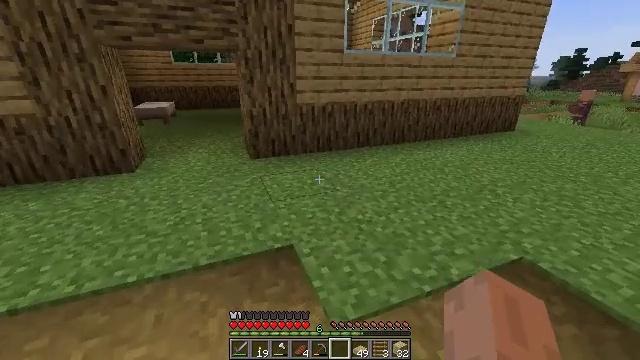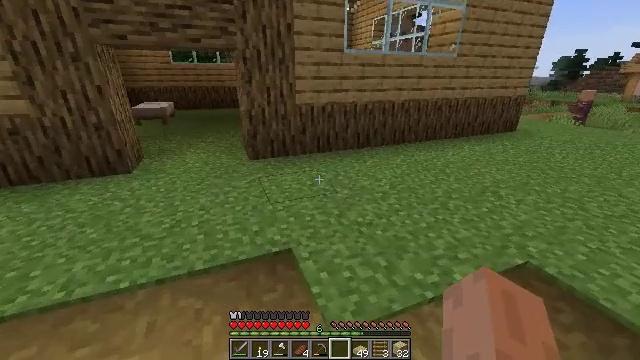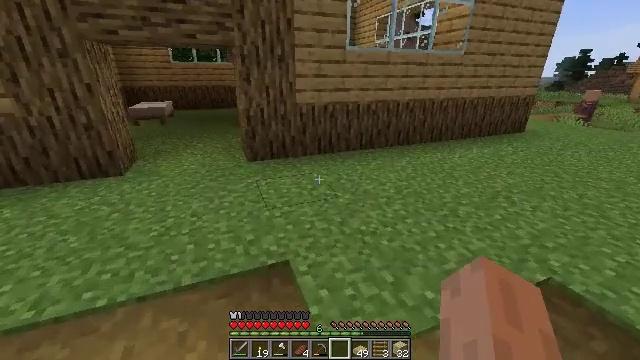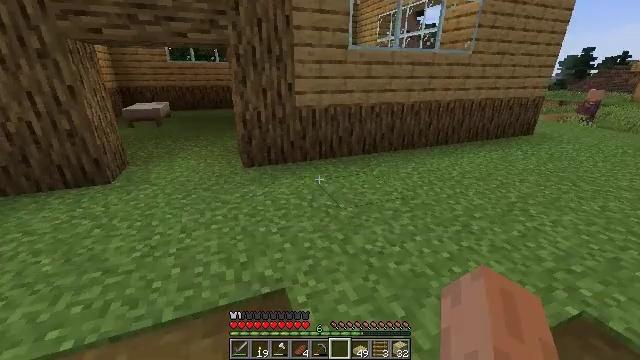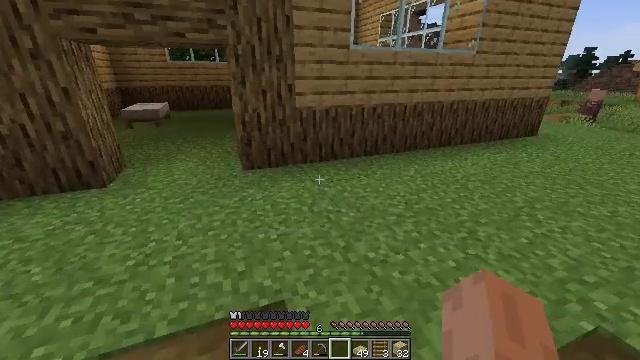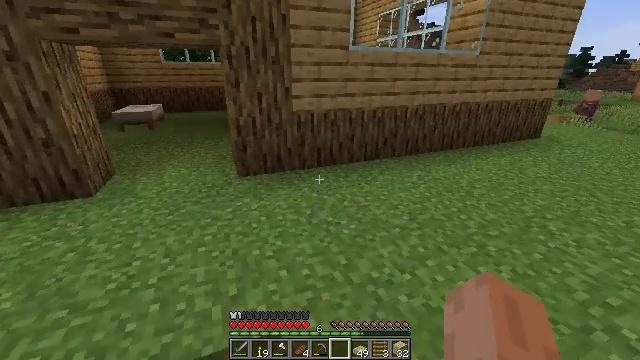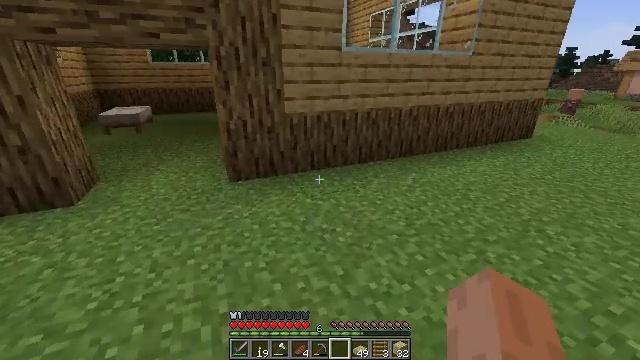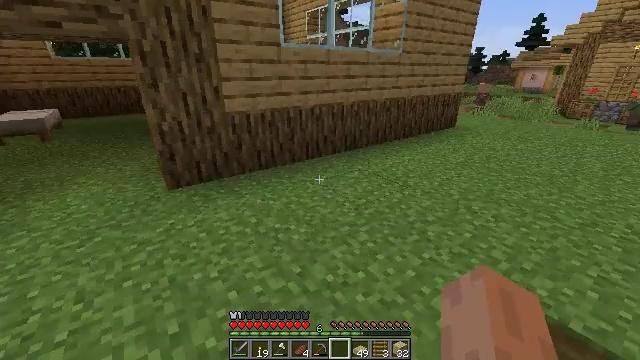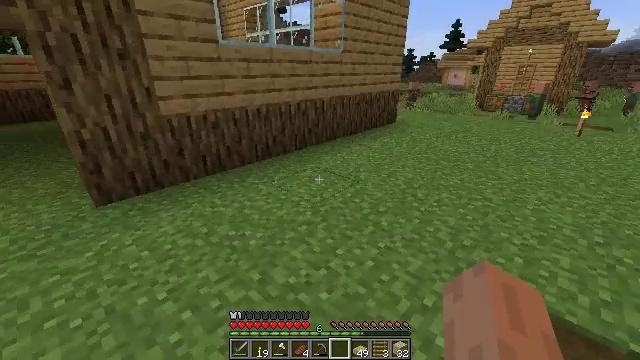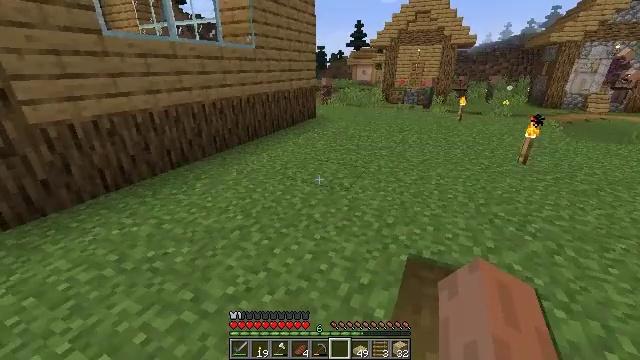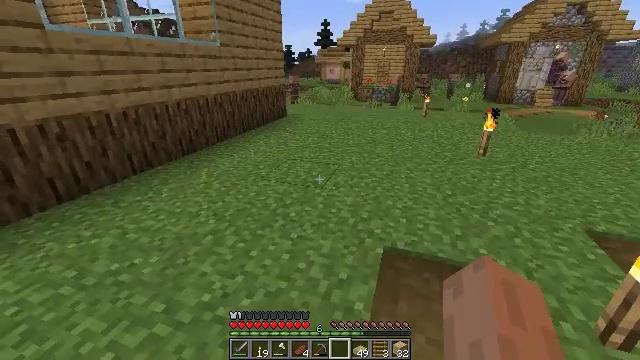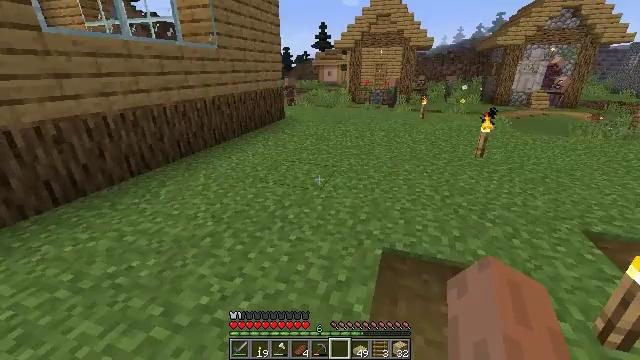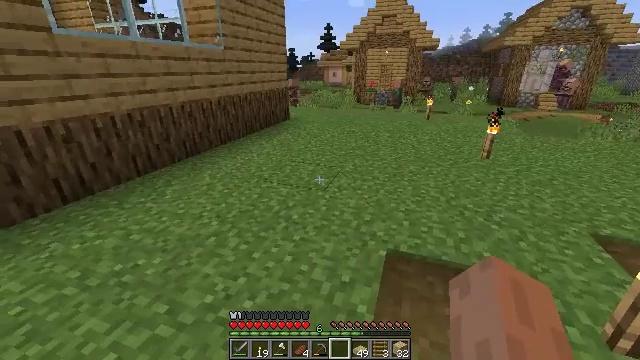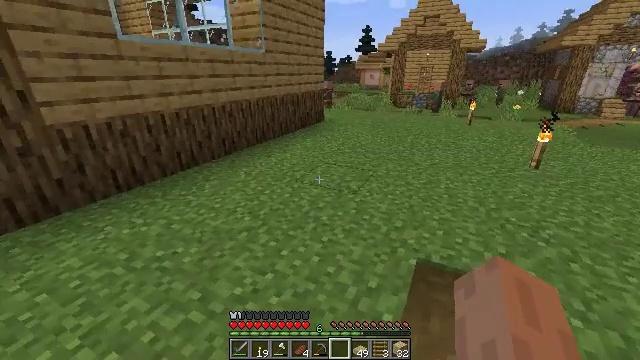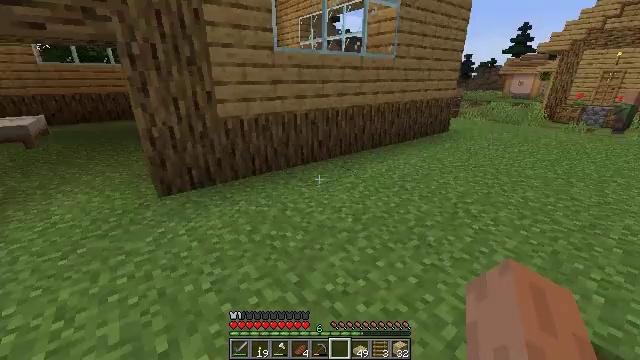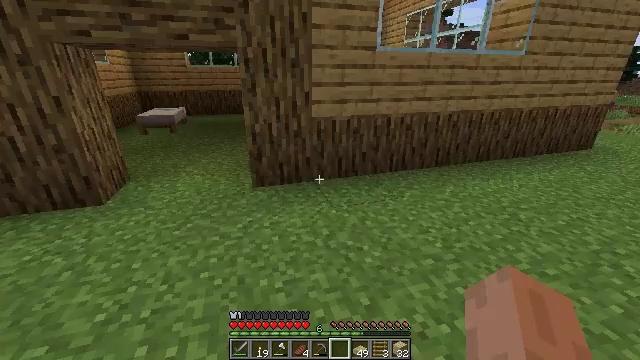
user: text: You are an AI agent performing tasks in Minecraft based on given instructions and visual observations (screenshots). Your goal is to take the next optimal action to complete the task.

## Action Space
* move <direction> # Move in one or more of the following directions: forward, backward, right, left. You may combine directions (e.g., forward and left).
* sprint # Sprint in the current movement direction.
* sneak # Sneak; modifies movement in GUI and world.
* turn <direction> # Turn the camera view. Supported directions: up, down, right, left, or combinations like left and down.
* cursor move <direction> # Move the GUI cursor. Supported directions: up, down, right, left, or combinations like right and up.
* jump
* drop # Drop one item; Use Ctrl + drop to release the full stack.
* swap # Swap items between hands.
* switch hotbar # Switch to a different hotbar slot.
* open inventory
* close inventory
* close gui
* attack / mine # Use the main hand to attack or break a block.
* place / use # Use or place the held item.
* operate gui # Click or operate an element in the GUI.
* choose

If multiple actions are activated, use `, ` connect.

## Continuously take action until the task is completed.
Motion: motion action
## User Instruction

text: Use birch planks to craft a birch door.
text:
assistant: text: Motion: move forward
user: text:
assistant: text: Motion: move forward
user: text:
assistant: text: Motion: move forward
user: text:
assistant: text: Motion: move forward
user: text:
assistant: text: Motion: no_op
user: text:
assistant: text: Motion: turn right
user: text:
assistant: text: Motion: turn right
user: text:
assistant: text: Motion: turn right
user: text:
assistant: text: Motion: turn right
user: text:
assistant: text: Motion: turn right
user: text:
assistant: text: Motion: no_op
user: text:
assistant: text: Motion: turn left
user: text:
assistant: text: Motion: turn left
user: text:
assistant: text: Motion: move forward, turn left and up
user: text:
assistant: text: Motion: move forward, turn left
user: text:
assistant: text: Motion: move forward, turn left and up
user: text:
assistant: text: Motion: move forward
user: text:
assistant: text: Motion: no_op
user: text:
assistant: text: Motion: no_op
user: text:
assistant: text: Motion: no_op
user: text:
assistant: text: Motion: no_op
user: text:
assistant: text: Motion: no_op
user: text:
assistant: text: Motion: turn down
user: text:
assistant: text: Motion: turn left
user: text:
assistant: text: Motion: turn left
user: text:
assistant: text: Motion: turn left
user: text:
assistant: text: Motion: move forward, turn left
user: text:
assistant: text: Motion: move forward
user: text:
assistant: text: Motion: move forward
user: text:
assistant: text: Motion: move forward